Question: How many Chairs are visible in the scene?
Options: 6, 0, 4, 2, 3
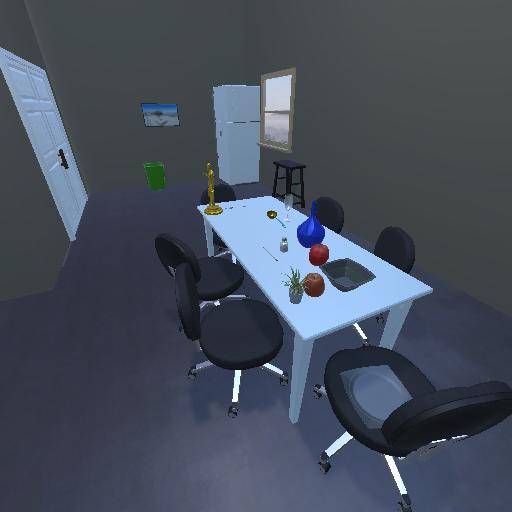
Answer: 6